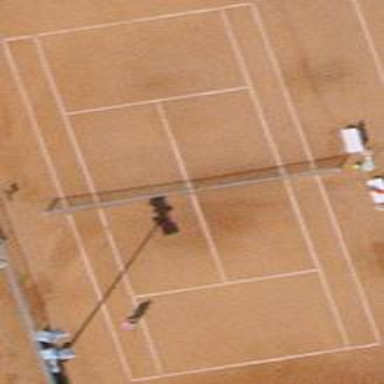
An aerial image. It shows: Tennis court in leisure pitch.